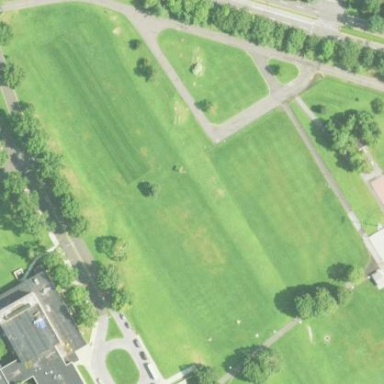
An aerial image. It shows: Recreation ground with grass surface.